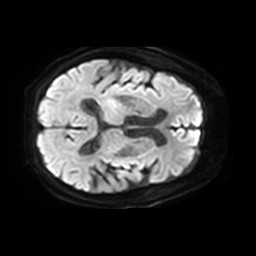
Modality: TRACE
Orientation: axial
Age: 86
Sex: female
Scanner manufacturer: philips
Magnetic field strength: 3 T
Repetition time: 4.058 s
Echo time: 0.05992 s